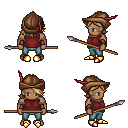
a pixel art fantasy rpg character, male body template, human, dark skin, maroon sleeveless shirt, teal pants, blonde swoop hairstyle, leather cap, leather bracers, gold boots, spear, four views (front, back, left, right), 2x2 character sprite sheet, small pixel art, hard edges, no anti-aliasing